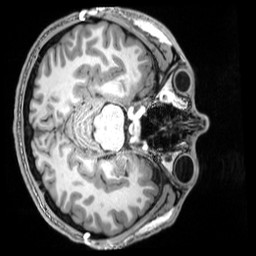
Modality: T1w
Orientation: axial
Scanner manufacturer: siemens
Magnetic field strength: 3 T
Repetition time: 2.5 s
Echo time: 0.00343 s